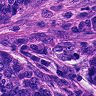
Metastatic tissue present: yes